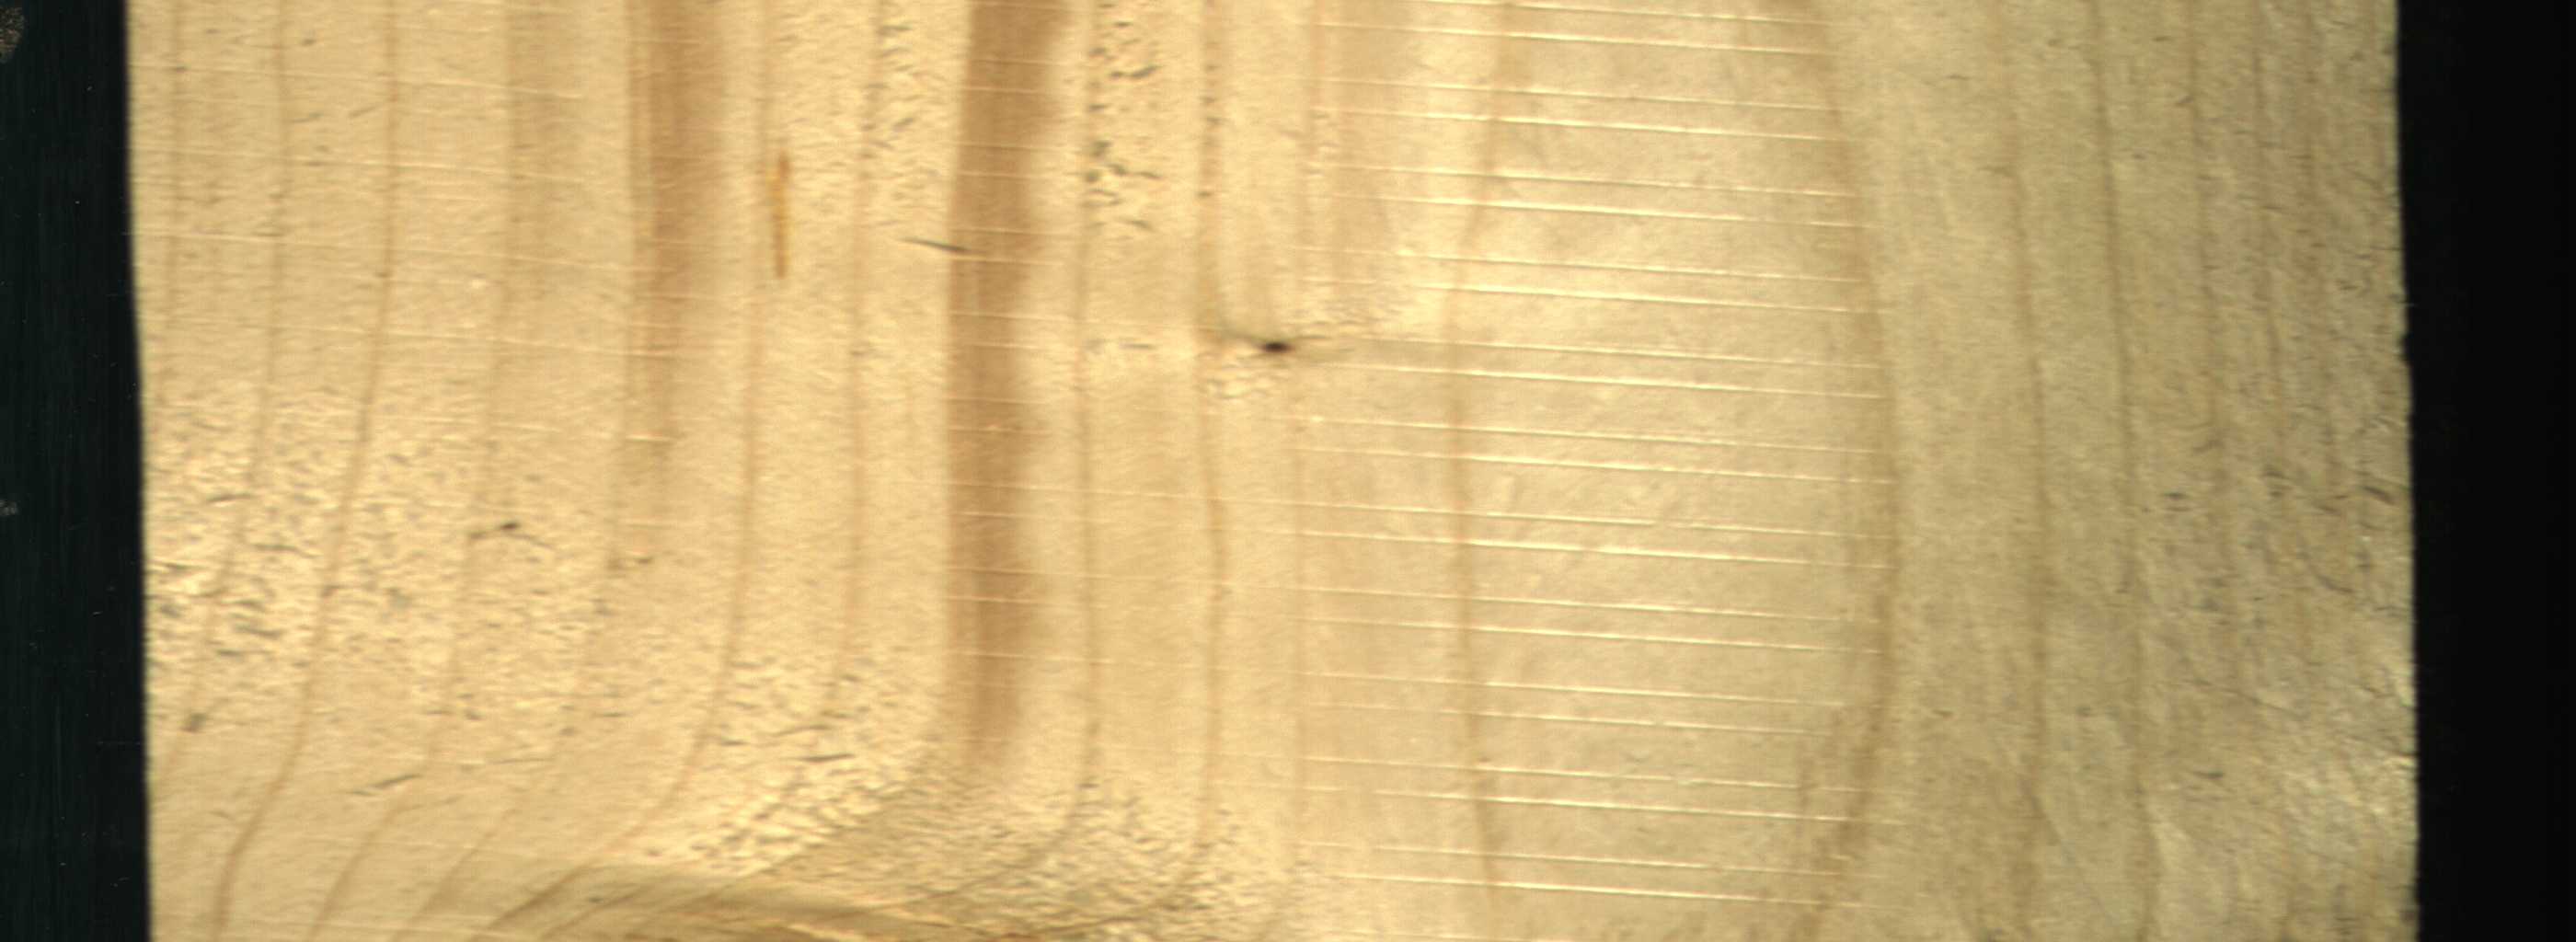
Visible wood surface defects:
resin
Dead_Knot
Live_Knot